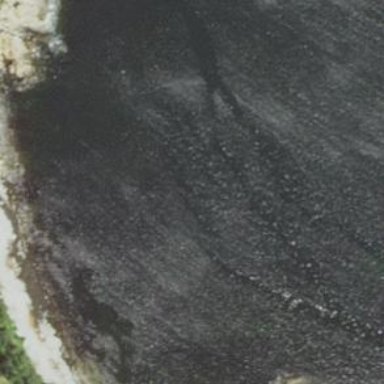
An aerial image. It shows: Sandy beach with natural surface.